Question: I am working on project where i need to use 'TableLayoutPanel' but when i run project it's showing 'WaitCursor' when i bring mouse over it.
I can not change this property.I tried to change it to Default but It still remains 'WaitCursor'
The Panel in which I have added 'TableLayoutPanel' showing Default cursor.
Help Me.

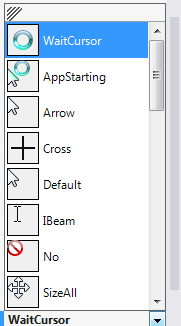
Answer: Turn off the <URL> property:
'''
TableLayoutPanel1.UseWaitCursor = false;
'''
> When this property is true, the Cursor property of the control and its child controls is set to WaitCursor.